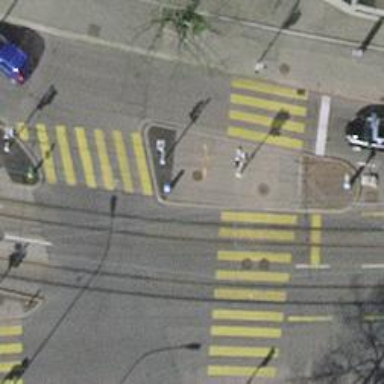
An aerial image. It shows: Tram crossing with traffic signals.